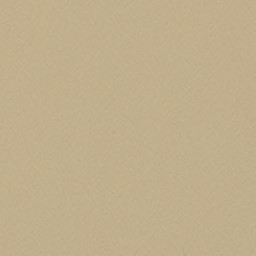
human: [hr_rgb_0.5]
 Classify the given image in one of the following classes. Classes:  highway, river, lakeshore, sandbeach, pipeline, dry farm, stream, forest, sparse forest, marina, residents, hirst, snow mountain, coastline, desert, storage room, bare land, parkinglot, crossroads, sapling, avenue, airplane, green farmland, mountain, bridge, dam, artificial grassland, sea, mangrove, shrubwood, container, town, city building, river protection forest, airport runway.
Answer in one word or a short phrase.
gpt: desert